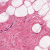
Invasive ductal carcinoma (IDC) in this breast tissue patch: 0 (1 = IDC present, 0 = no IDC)